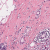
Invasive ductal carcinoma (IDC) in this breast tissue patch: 1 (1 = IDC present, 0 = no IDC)